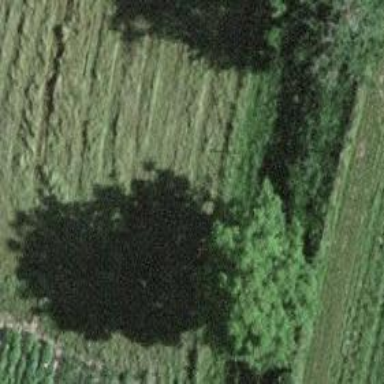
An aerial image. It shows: Single tag "natural: tree."